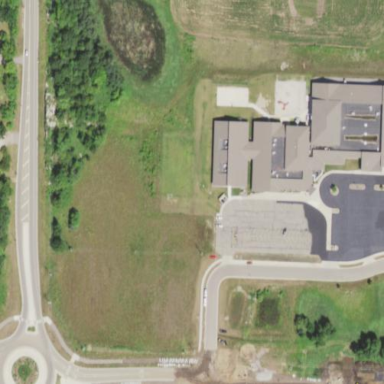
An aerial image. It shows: School.